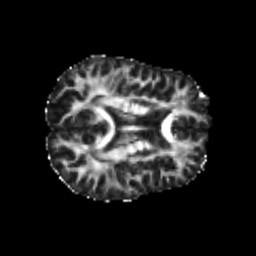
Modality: FA
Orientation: axial
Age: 22
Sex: male
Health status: healthy
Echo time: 0.074 s